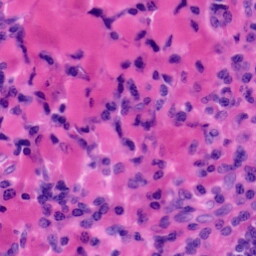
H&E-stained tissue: Tonsil